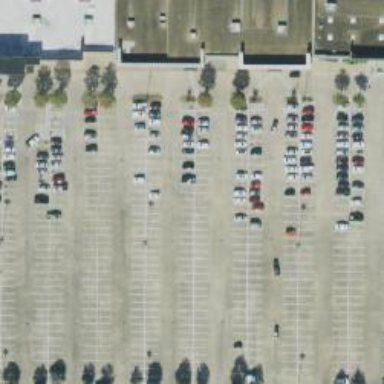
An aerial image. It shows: Parking space.